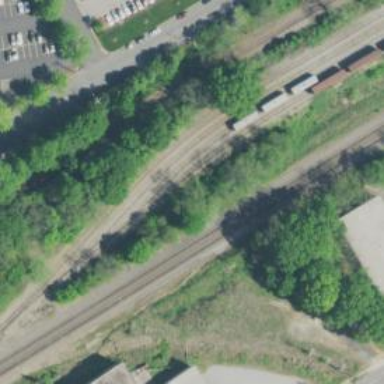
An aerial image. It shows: Railway yard.